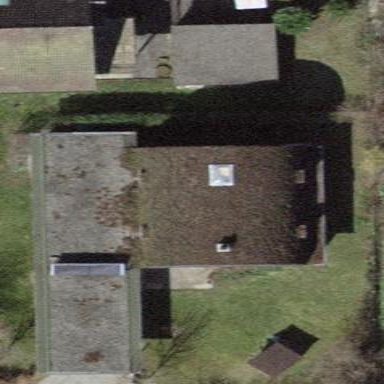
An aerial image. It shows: House with round-shaped roof.